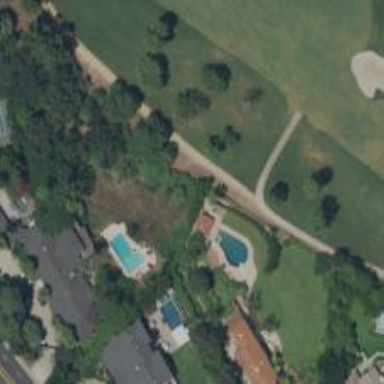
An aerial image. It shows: Path for golf carts.